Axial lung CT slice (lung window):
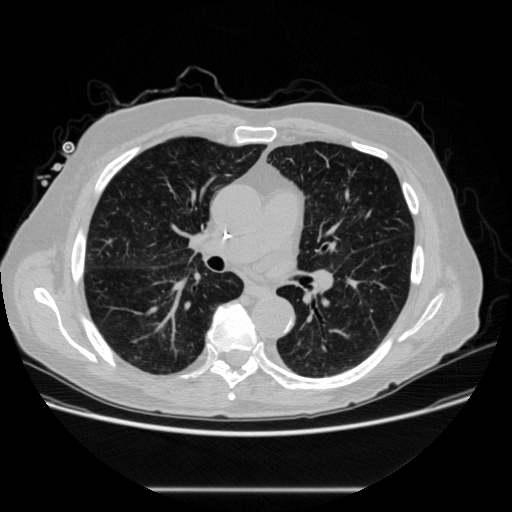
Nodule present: no